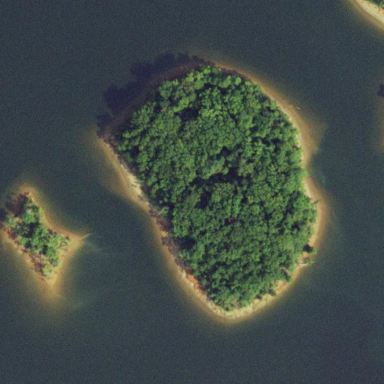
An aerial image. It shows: Islet.